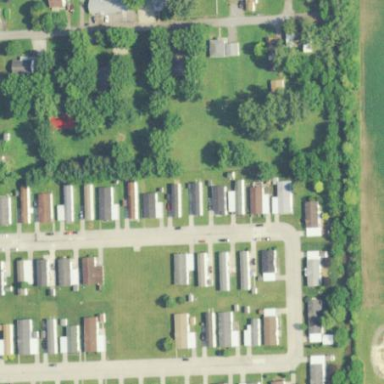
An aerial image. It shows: Residential area designated as trailer park.